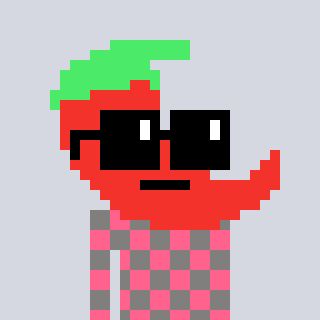
a pixel art character with square black sunglasses, a chilli-shaped head and a bluegrey-colored body on a cool background